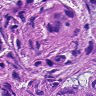
Metastatic tissue present: yes